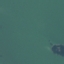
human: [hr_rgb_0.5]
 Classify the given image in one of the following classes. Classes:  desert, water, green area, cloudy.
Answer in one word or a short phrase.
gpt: water